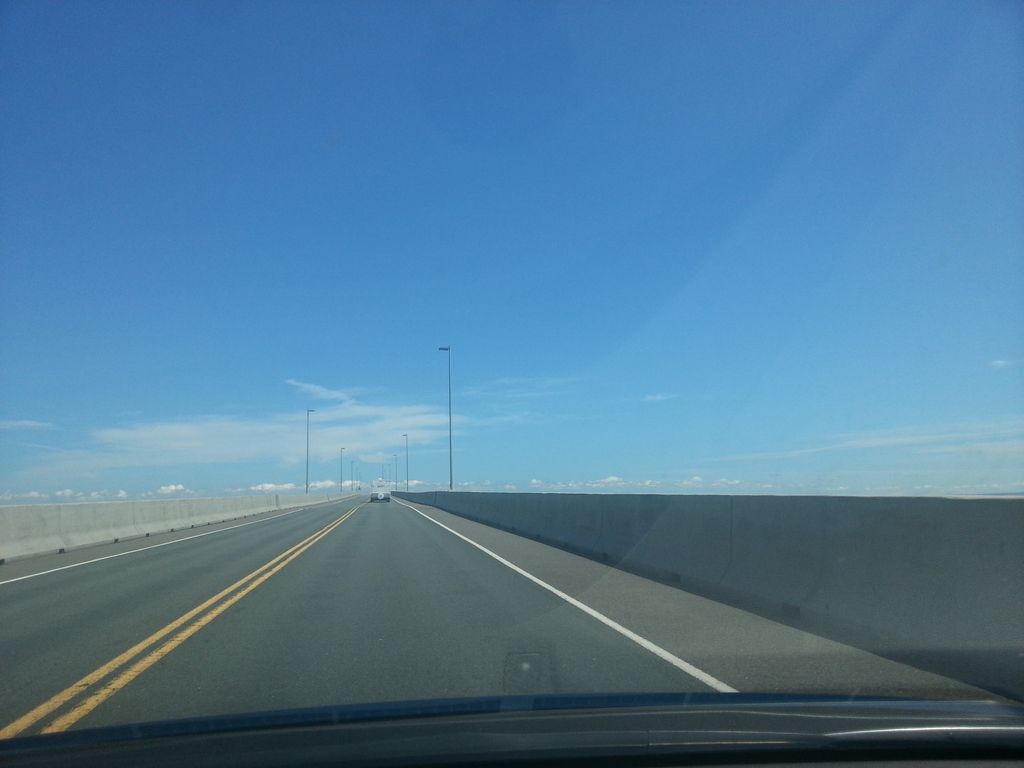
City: charlottetown